This time-domain trace was recorded on a rotor test rig. What is the most likely rotor condition (normal, misalignment, unbalance, looseness)?
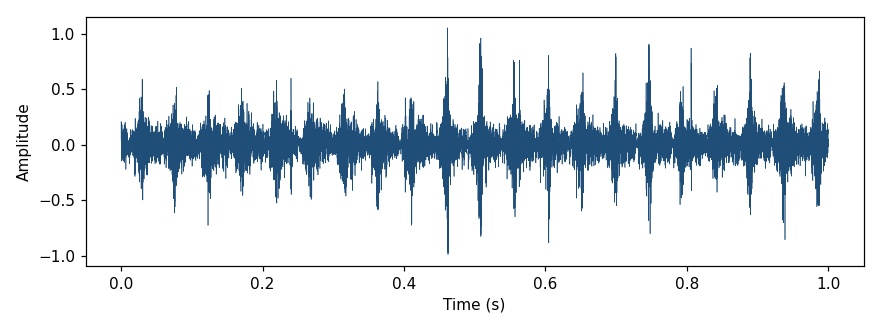
Answer: looseness